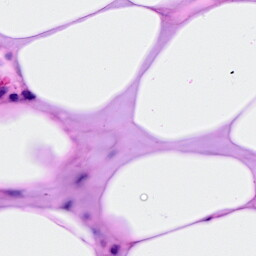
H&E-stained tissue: Breast